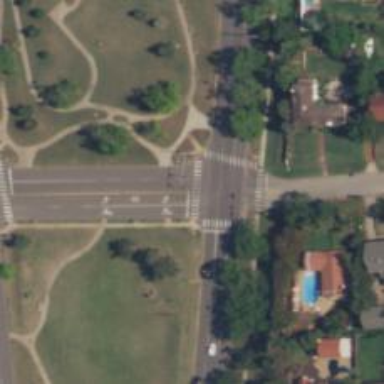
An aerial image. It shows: Pedestrian crossing with zebra markings on the footway.